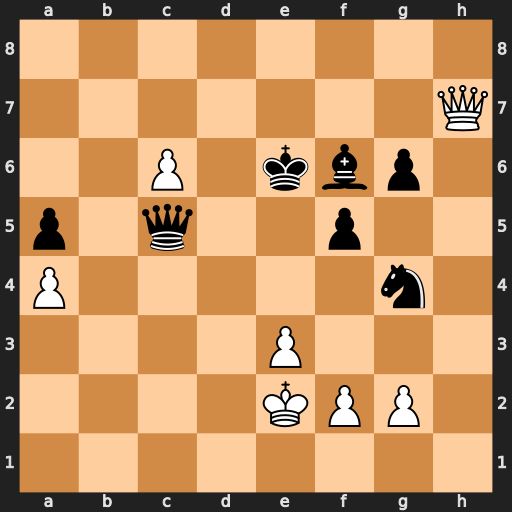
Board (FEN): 8/7Q/2P1kbp1/p1q2p2/P5n1/4P3/4KPP1/8
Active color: w
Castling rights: -
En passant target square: -
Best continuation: Qd7+ Ke5 f4+ Ke4 Qd3#